Question: I'm guessing if you've seen something like this before, you know what it is.
Personally, I don't know where to start with describing this issue other than it looks like all of my standard output is somehow going to the console.
From what I can tell, this stuff is not called in my code, but then I generally work with Windows Forms, not ASP.NET.
I don't typically debug using localhost, but I wanted to make sure I had a lot of ASP.NET login security features removed before updating my personal website.
Here's what I see when I debug in localhost:

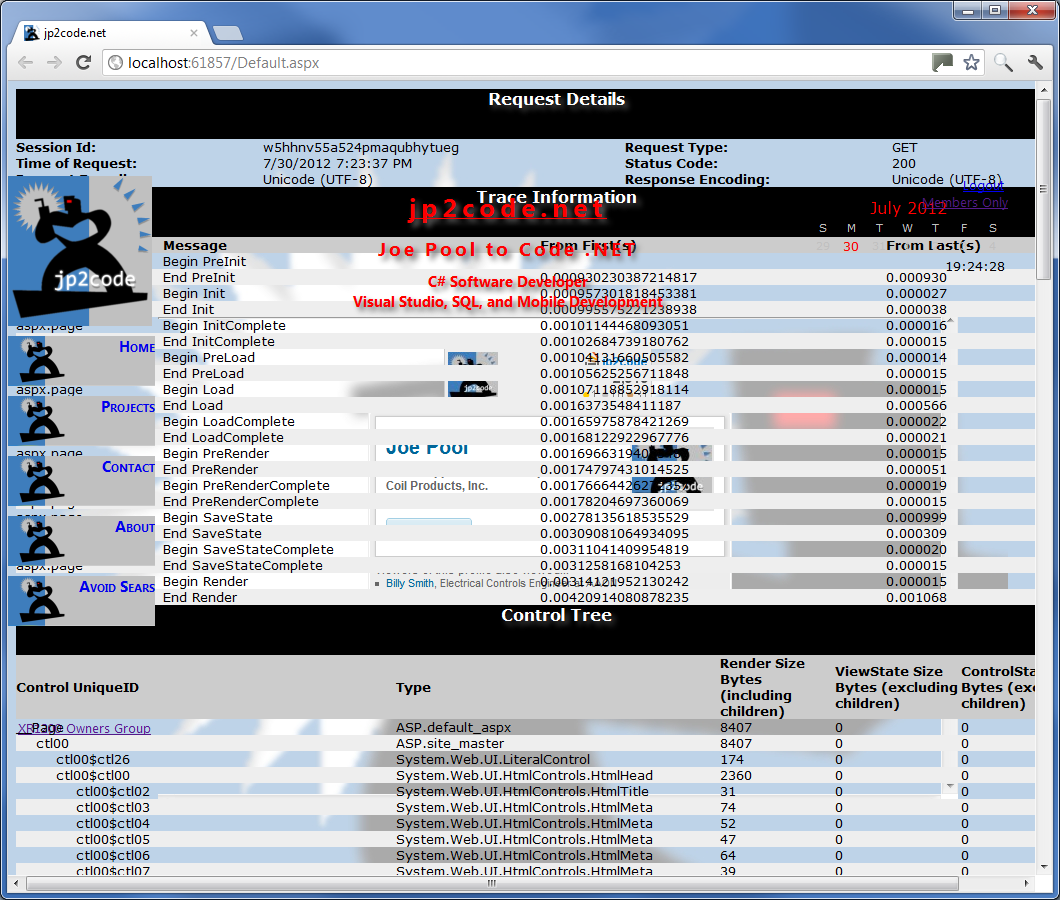
Answer: That's because you have Trace enabled on either the web.config or at the page level.
'''
<system.web>
<trace enabled="true" pageOutput="true" requestLimit="40" localOnly="false"/>
</system.web>
'''
Or:
'''
<%@ Page Title="Home Page" Trace="true" Language="C#" AutoEventWireup="true"
CodeFile="Default.aspx.cs" Inherits="_Default" %>
'''